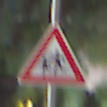
Verkehrszeichen: KinderRechts
Umgebung: Outdoor, Suburban
Tageszeit: Night
Wetter: PartlyCloudy
Licht: Artificial
Jahreszeit: NotSpecified
Kontrast: HighContrast